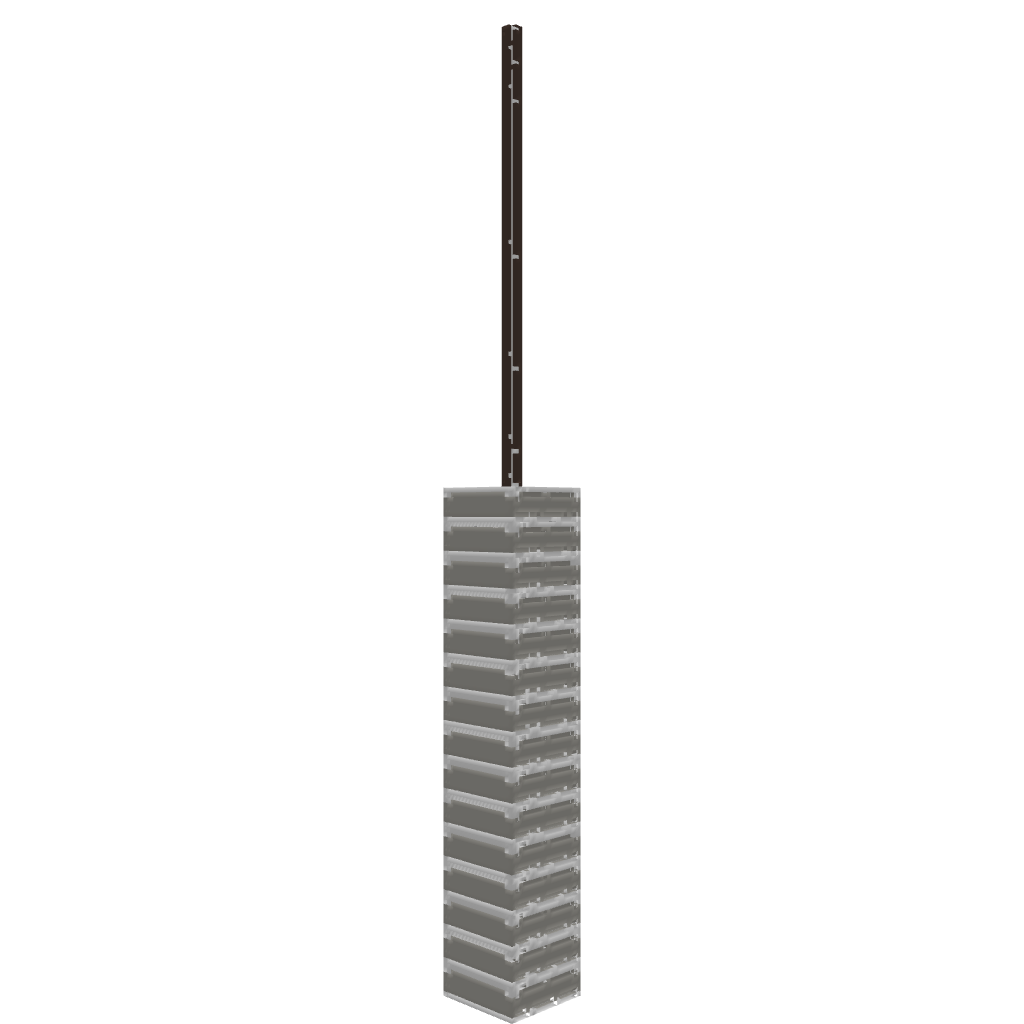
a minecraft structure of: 200 block high Skyscraper